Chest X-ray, PA view. Patient: 33 years old, sex M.
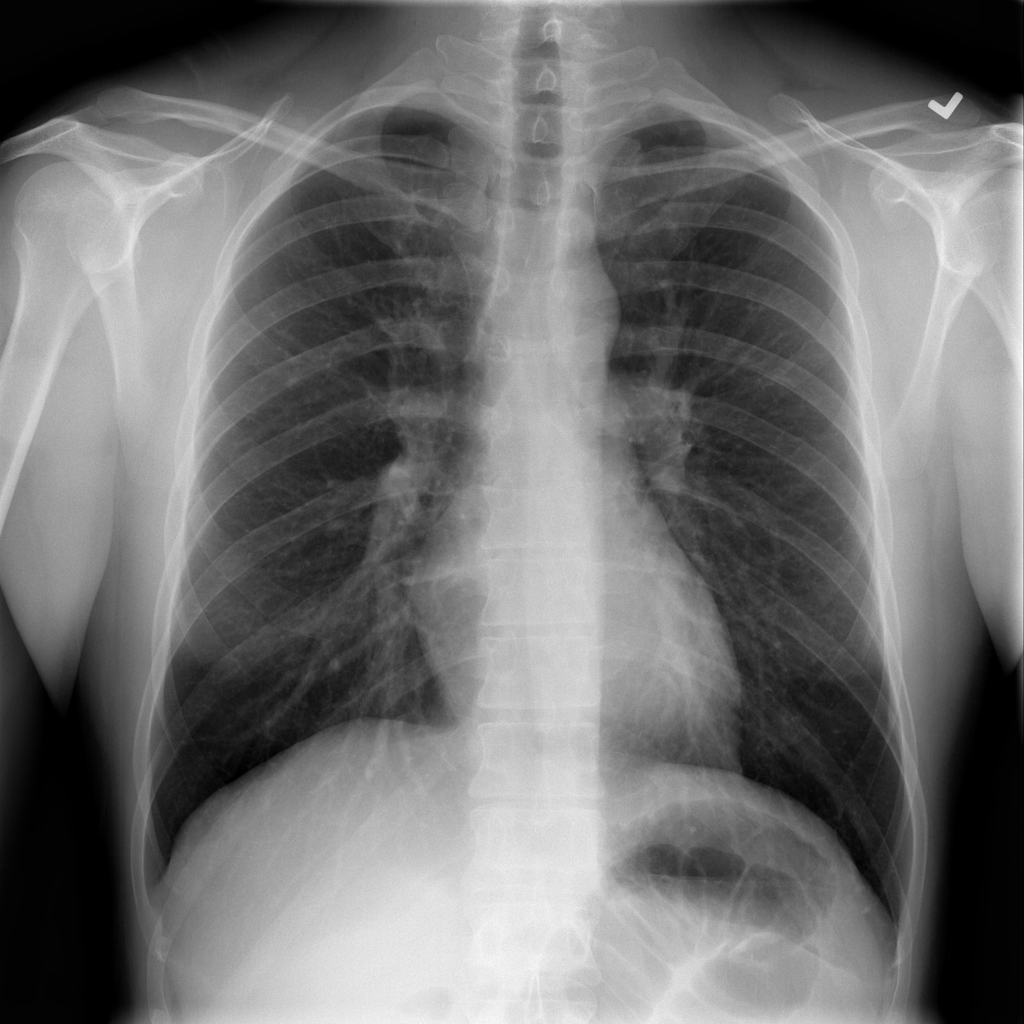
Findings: No Finding